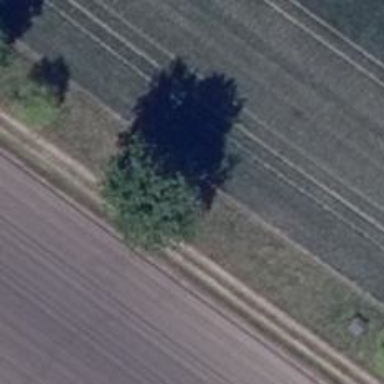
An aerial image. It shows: Row of trees in natural setting.